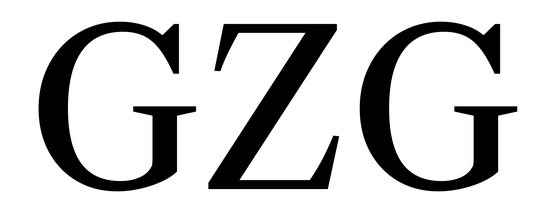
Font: LibreCaslonText_Regular